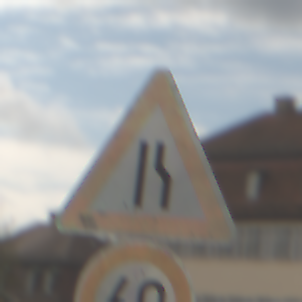
Verkehrszeichen: EinseitigVerengteFahrbahnRechts
Zusatzzeichen unten: Geschwindigkeit60
Umgebung: Outdoor, Suburban
Tageszeit: MorningAfternoon
Wetter: Overcast
Licht: Natural
Jahreszeit: NotSpecified
Kontrast: LowContrast